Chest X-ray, AP view. Patient: 24 years old, sex M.
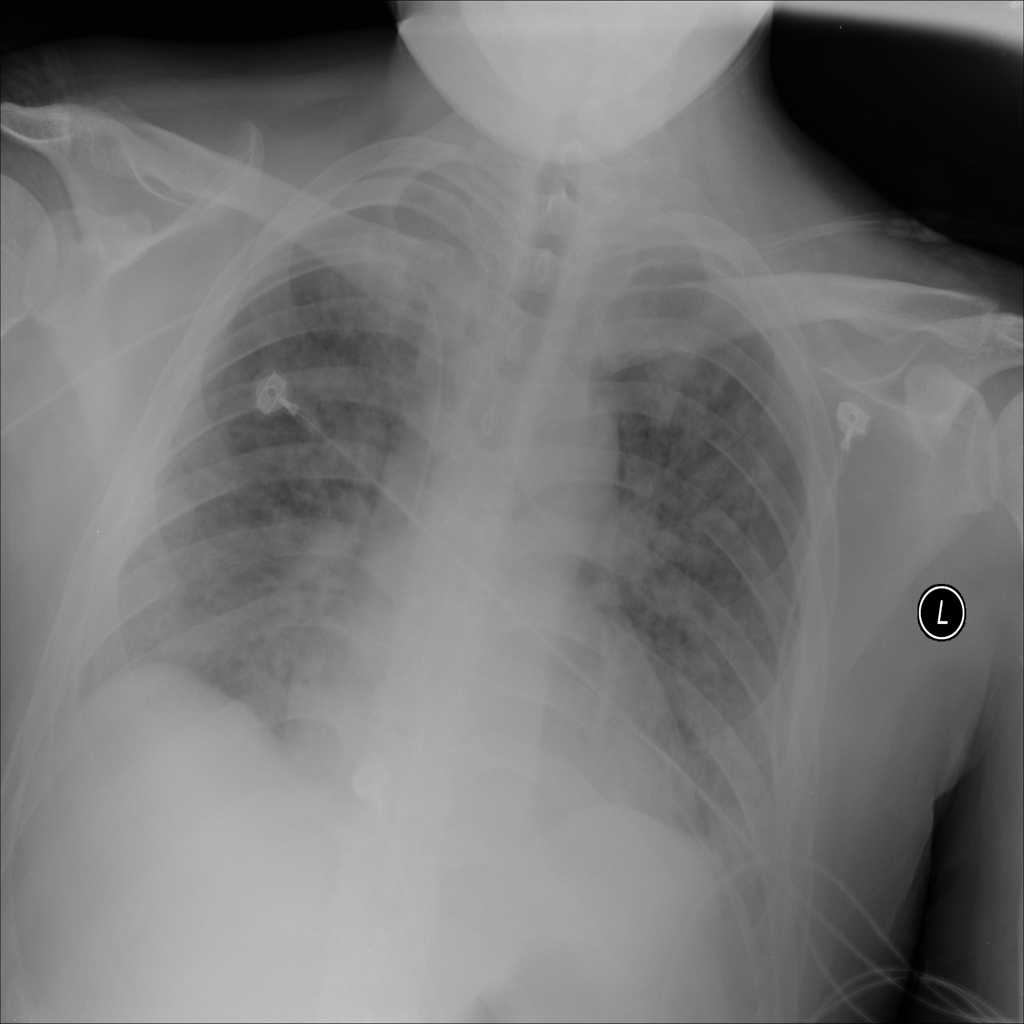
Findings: Cardiomegaly, Effusion